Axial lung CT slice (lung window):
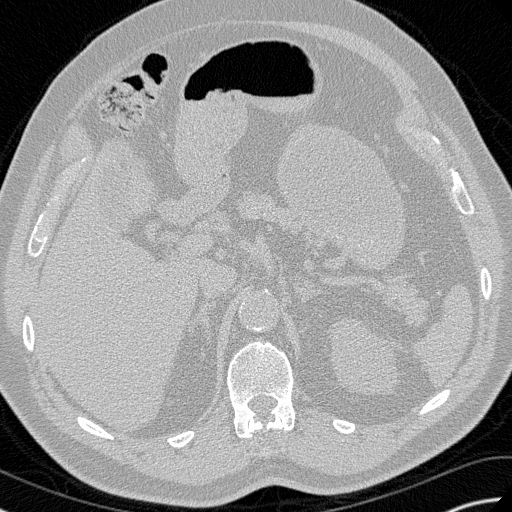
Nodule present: no